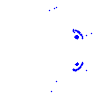
Particle: pion